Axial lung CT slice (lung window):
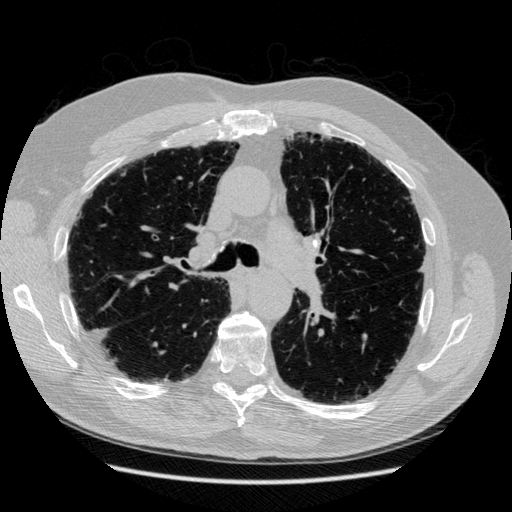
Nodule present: no